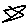
Label: star